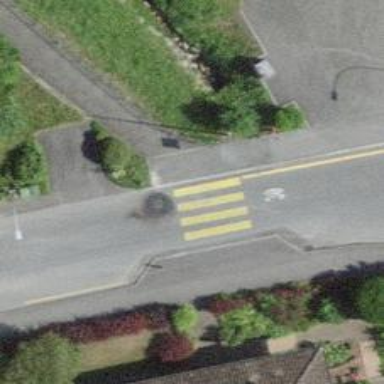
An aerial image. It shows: Kerb serving as barrier.